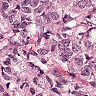
Metastatic tissue present: yes